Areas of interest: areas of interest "Zhonghao International Commercial Expo City"
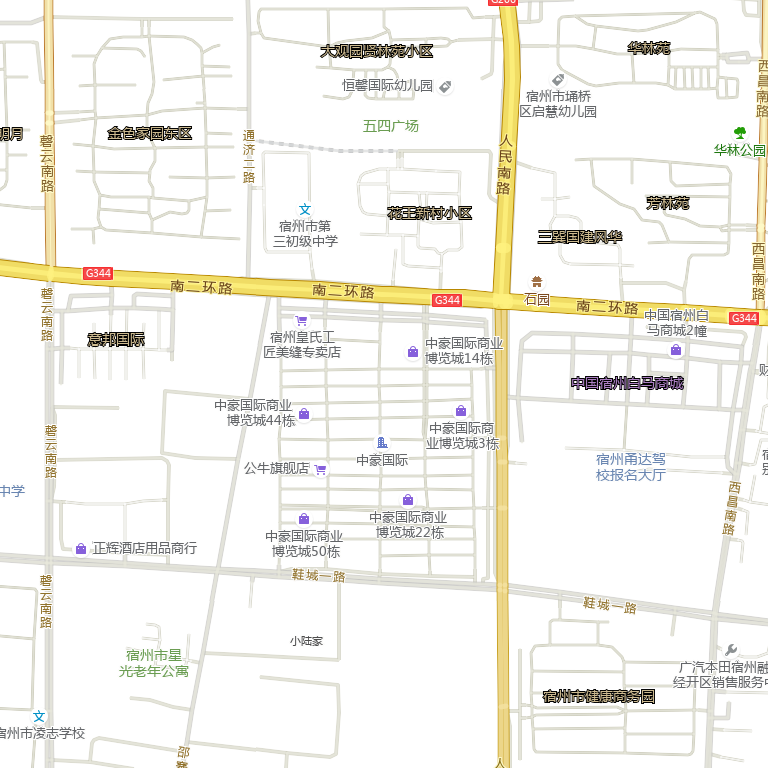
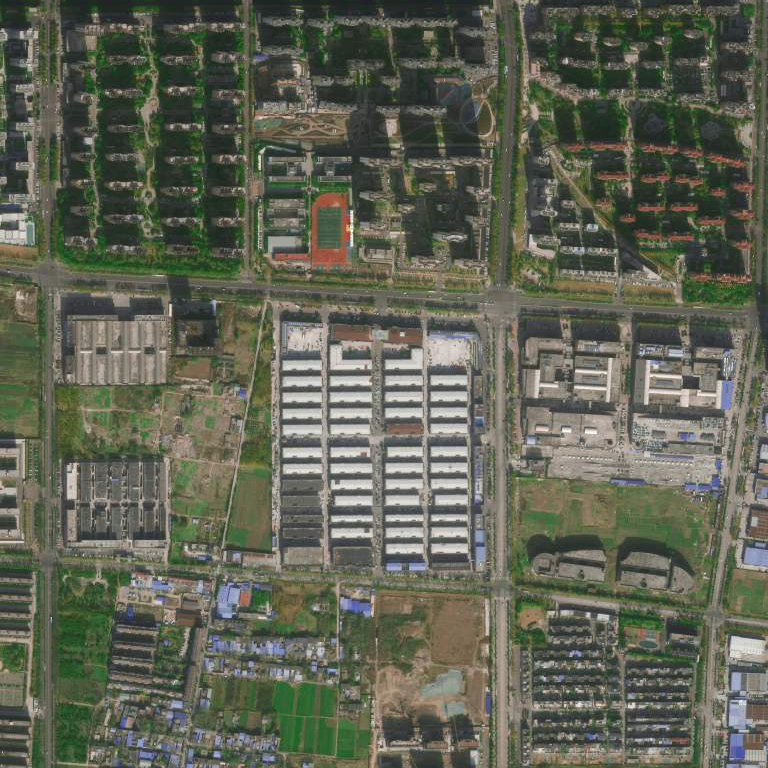